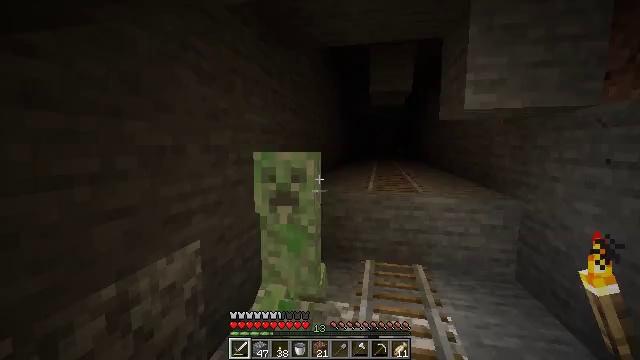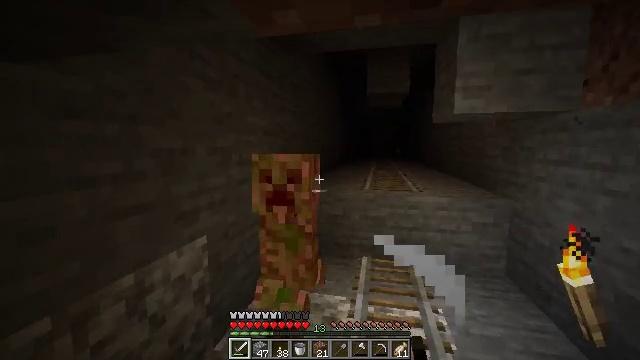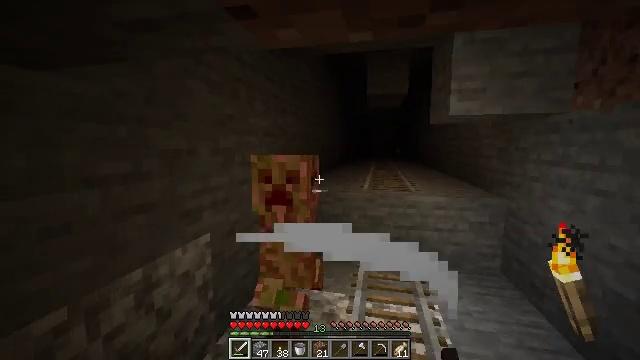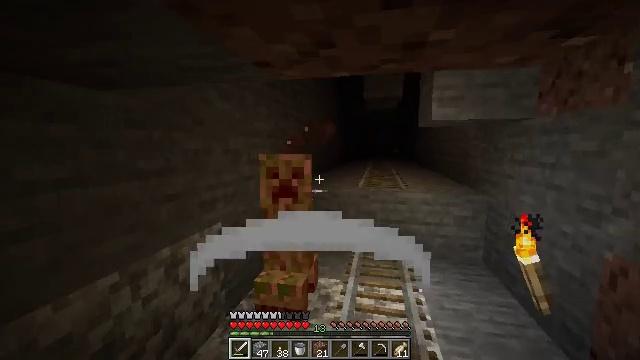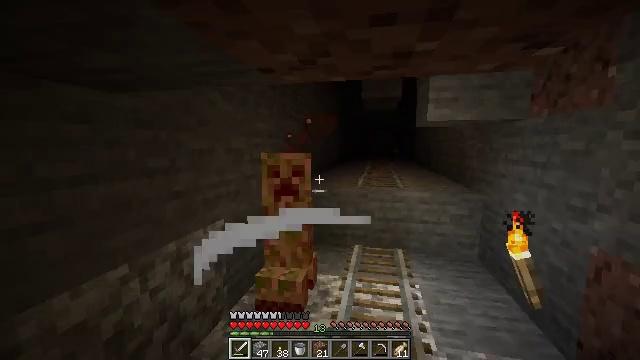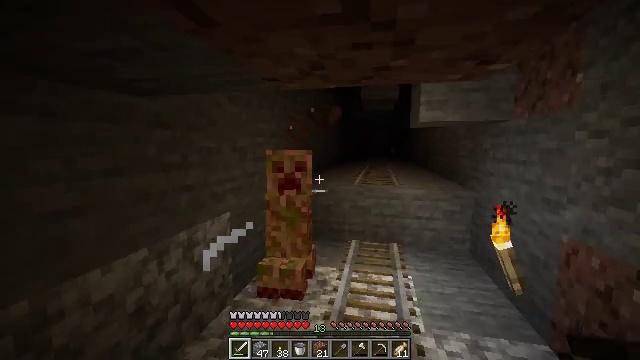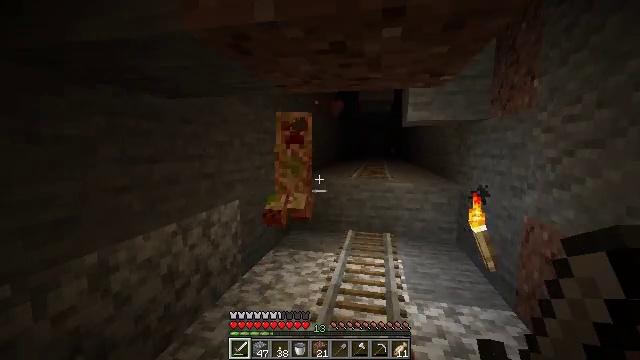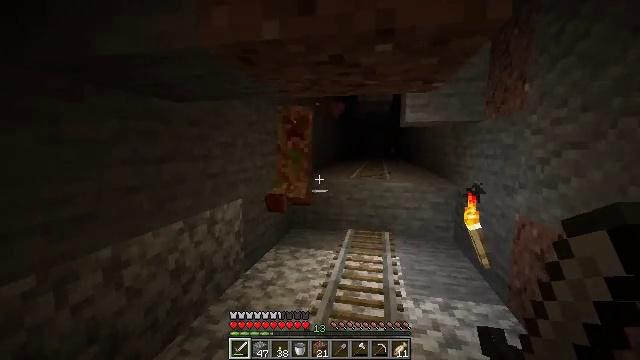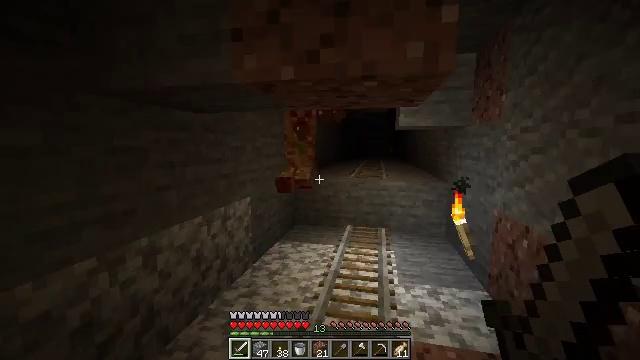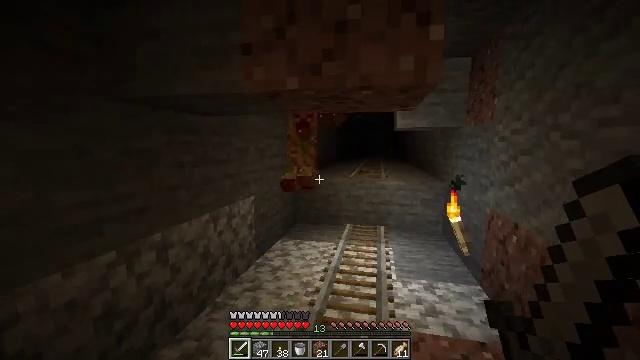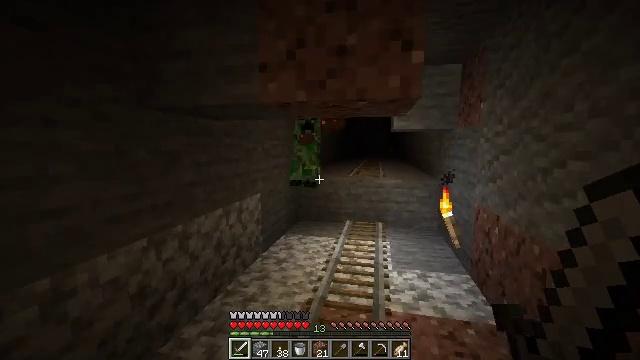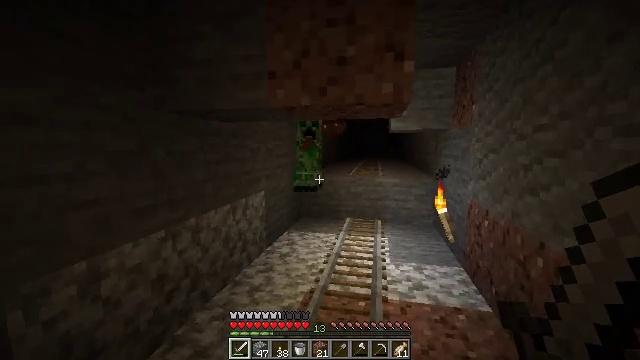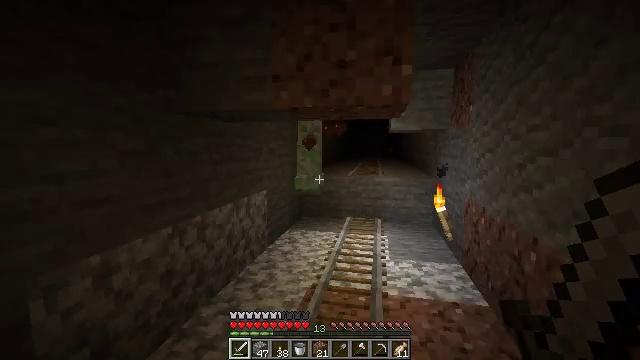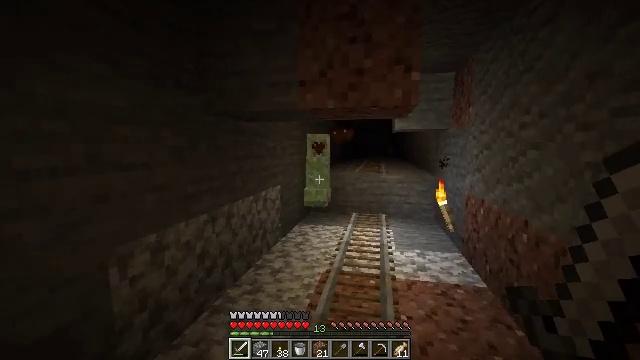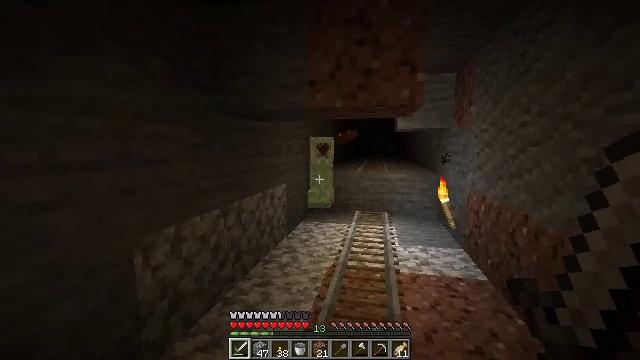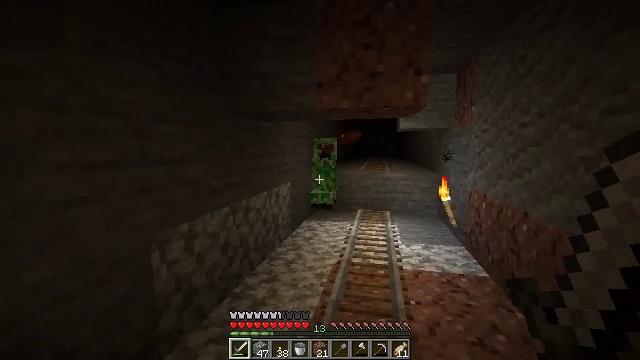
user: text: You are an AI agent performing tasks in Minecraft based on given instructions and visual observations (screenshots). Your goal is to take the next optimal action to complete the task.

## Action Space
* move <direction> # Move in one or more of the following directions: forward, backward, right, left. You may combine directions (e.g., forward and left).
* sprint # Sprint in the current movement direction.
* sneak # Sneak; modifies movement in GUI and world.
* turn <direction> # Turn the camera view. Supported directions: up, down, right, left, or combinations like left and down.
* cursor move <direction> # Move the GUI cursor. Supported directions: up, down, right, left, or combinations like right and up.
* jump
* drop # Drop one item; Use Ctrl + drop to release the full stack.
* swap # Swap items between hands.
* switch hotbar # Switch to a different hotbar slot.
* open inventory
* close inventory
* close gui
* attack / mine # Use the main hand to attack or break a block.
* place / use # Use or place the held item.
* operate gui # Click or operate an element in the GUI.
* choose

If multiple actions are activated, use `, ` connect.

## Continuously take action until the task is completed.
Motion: motion action
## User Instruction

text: Combat the creeper.
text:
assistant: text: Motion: move back
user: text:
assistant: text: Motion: move back
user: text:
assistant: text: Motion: move back
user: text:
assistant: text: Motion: move back
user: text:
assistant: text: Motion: move back
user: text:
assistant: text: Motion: move back
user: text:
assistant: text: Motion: move back
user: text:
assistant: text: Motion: move back
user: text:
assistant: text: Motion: move back
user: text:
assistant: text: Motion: move back
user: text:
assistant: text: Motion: move back
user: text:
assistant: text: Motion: move back and move left
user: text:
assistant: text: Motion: move back and move left
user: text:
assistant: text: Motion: move back and move left
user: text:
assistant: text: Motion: move back and move left
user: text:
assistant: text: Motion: move back and move left
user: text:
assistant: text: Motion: move back and move left
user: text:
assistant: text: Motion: move back and move left
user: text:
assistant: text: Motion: move back
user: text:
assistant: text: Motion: move back
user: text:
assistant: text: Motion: move back
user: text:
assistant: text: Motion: move back
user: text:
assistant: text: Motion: move back
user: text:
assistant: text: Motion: move back
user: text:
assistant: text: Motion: move back
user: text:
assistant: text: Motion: move back
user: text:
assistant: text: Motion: turn right
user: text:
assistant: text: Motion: turn right
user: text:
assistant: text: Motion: no_op
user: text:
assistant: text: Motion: move forward